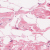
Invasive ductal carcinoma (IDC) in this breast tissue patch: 0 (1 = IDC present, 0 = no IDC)